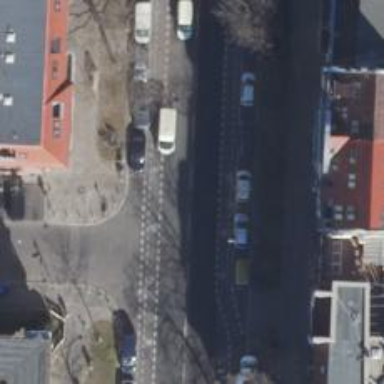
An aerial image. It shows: Tertiary road with asphalt surface. There are separate sidewalks and lanes for cyclists on both sides of the road. Parking is available on the right side of the street.